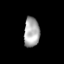
Tissue: lung
Cell type: T cells
Senescence score: 0.2401
Nuclear area (px): 458
Mean DAPI intensity: 169.028